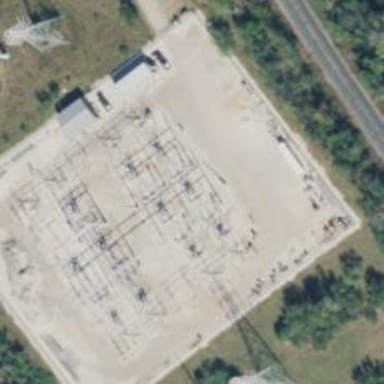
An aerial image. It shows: Switch for power supply.